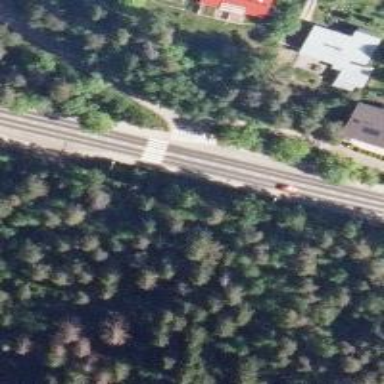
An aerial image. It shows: Cycleway.